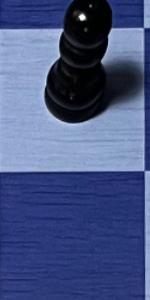
Label: Empty